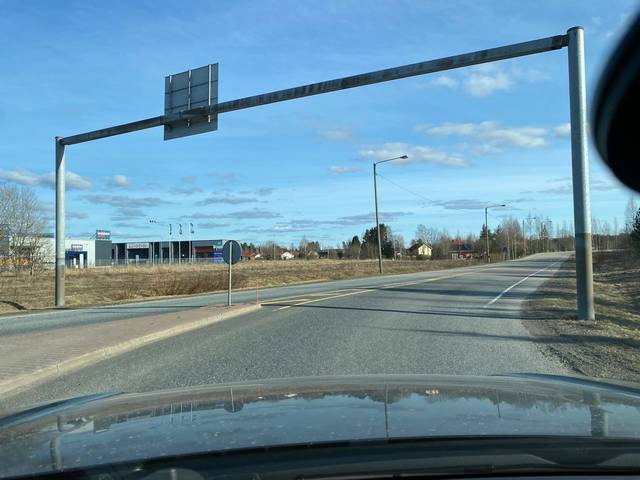
Region: Finland
Coordinates: 60.72, 24.739